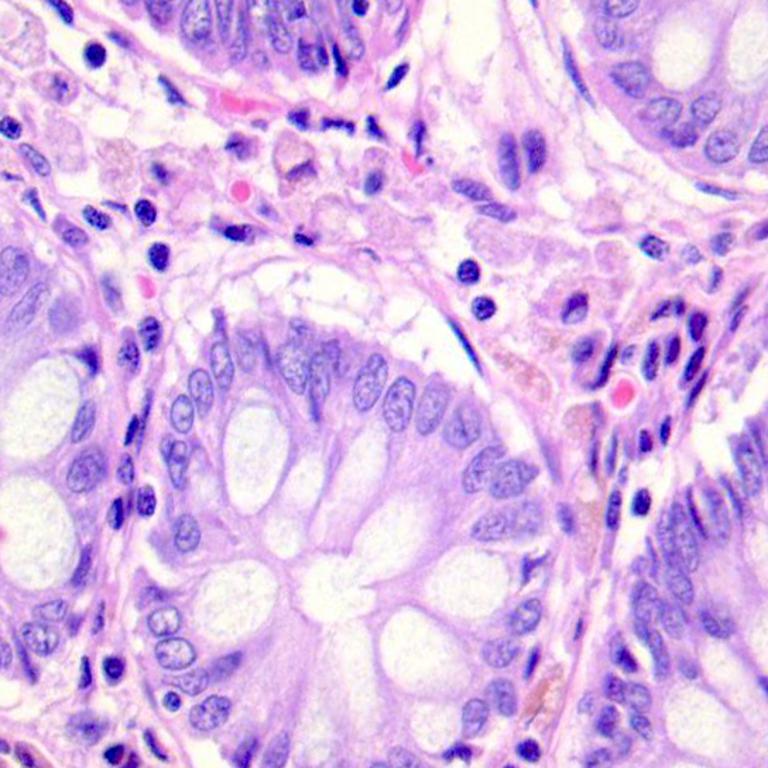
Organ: colon
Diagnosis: benign